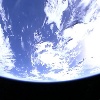
Label: cloud